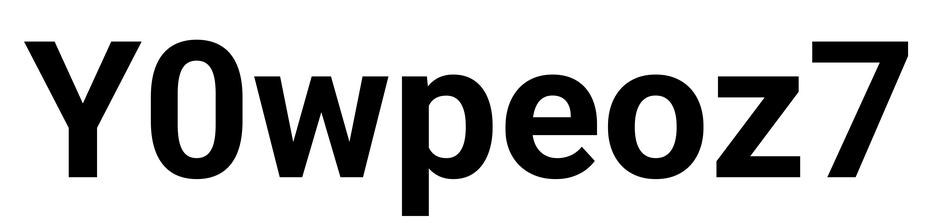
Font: Roboto_Bold